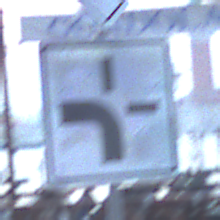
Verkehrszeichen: VerlaufVorfahrtsstrasse1
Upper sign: Vorfahrtsstrasse
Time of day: Dawn
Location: Outdoor (Urban)
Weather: Clear
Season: NotSpecified
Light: Natural